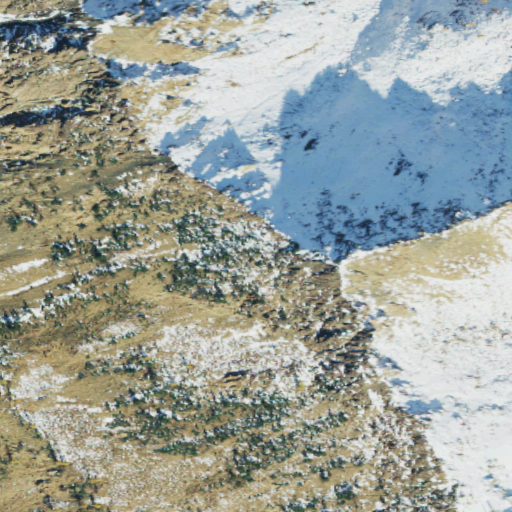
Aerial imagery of mountain in Washington named Highchair Mountain containing barren land, grassland, and shrub